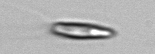
Label: Chrysochromulina